Question: I'm working on a navigation like the image below.

The whole nav is the width of the browser window, but the items are centered to the design.
I haven't worked with any code in quite some time now, and am having difficulty getting this together. Should I use a body image to repeat horizontally and then position my list where it needs to be? Or Should I use a div to span the whole width of the browser window and position the list elements where they need to be?
Thanks
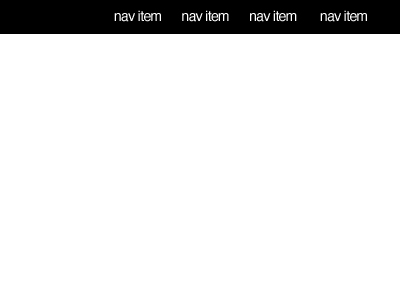
Answer: I'd go with using a container with a simple background colour and positioning the menu inside of that.
I'll whip up a quick example for you.
Here's a quick example I've just put together: <URL>
Alternatively, if you require the black menubar to extend past the container of the navigation, it may be easier to add the bar as part of a repeating body background (as you've stated) and then position your nav over the top. This would also allow you to have a slightly different shade of menubar within the main content area compared to outside of it.